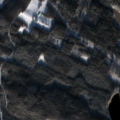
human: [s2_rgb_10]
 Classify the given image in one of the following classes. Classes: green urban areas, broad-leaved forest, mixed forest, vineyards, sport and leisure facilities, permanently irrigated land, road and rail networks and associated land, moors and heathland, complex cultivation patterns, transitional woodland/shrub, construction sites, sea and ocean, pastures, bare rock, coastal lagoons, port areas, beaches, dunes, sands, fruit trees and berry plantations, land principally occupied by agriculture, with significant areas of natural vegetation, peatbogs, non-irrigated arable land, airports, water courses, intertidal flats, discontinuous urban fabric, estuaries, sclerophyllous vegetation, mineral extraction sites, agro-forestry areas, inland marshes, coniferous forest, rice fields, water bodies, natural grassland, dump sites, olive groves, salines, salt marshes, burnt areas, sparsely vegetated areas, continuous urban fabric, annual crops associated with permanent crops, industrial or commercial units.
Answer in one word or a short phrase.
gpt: coniferous forest, mixed forest, transitional woodland/shrub